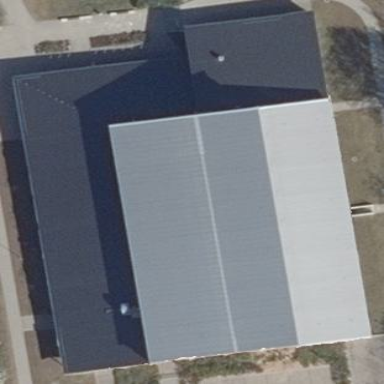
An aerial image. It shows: Gym building.